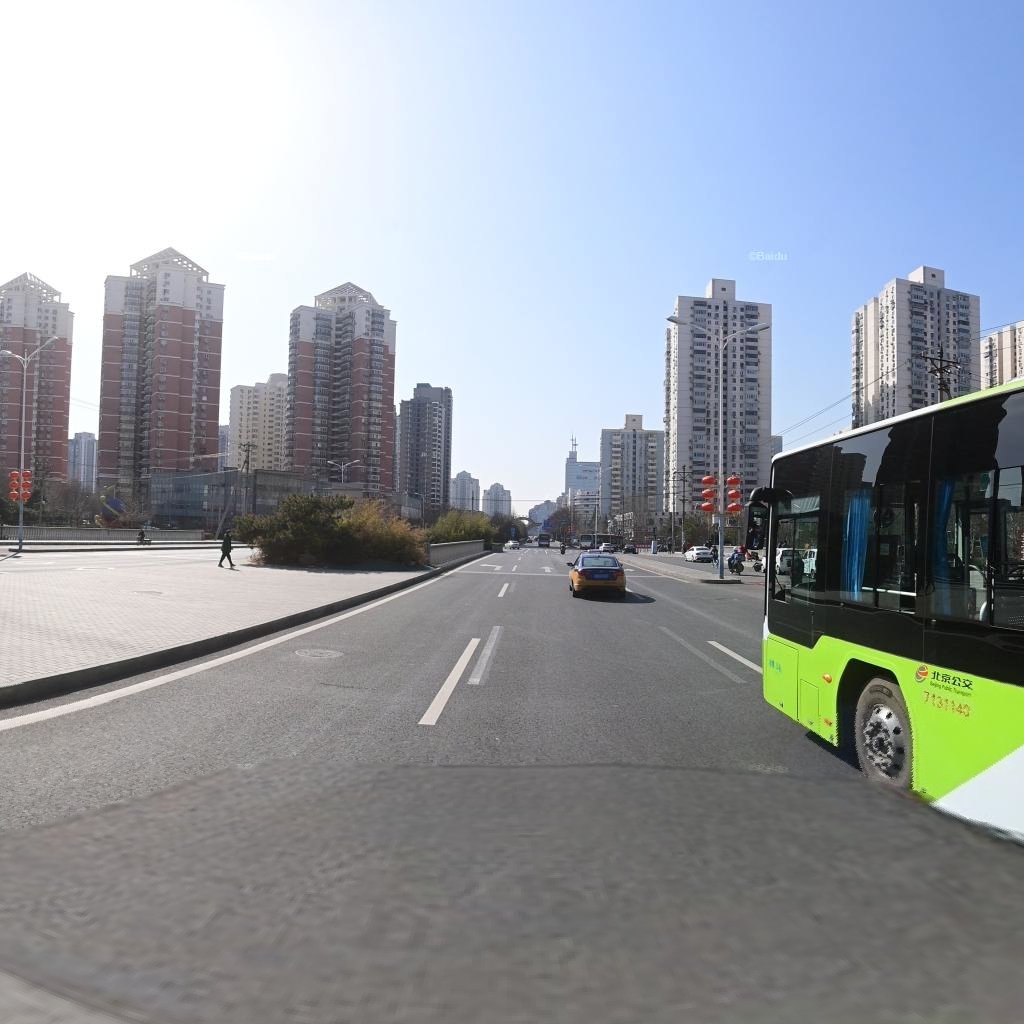
Region: Chaoyang
Road damage annotations: transverse crack, manhole cover, manhole cover